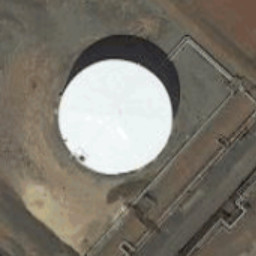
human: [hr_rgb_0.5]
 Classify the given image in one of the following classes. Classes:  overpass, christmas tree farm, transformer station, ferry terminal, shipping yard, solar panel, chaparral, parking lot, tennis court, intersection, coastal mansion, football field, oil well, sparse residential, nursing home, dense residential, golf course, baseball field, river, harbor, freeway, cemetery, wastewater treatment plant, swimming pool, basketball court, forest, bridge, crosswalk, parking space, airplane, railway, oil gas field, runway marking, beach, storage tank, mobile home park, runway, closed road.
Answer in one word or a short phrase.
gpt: storage tank